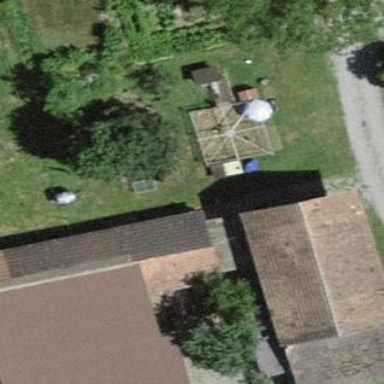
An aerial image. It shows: Rural barn.